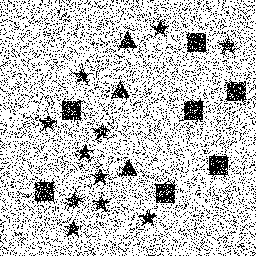
Squares: 7
Triangles: 3
Stars: 11
Total shapes: 21